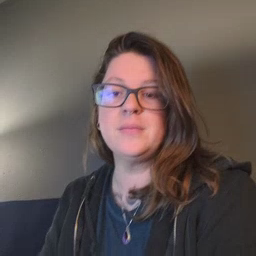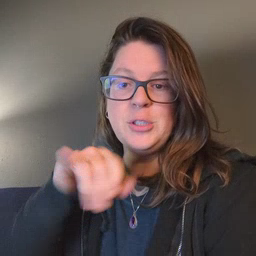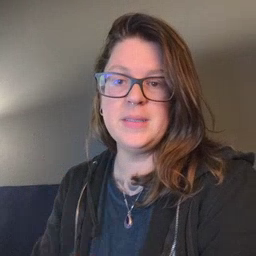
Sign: pajamas